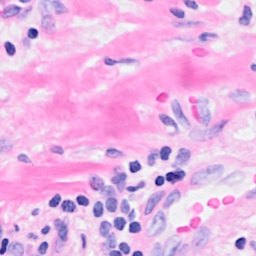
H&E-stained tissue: Breast